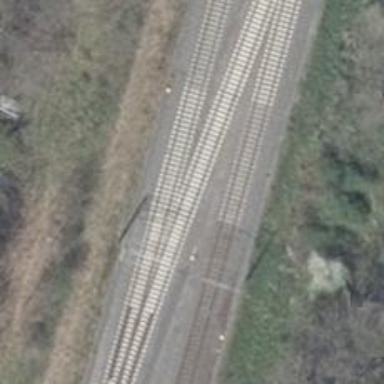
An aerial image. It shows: Railway track with contact line for electrification.